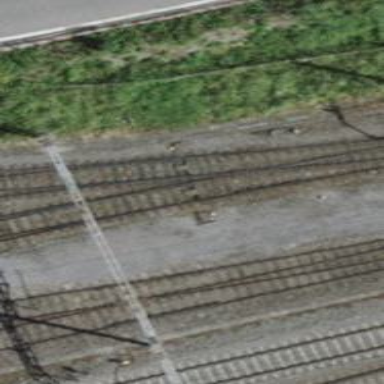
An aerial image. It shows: Railway siding with one electrified track and contact line for powering the train.